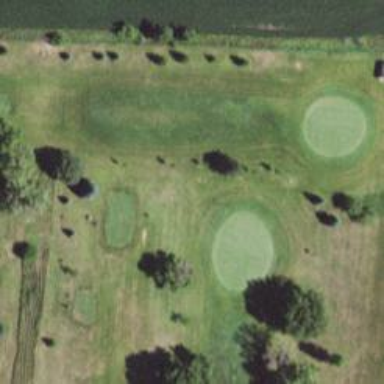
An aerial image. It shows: Pathway for golfing.